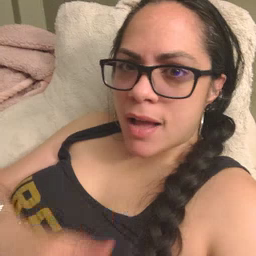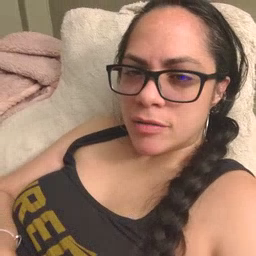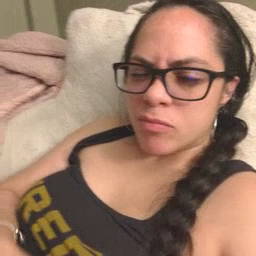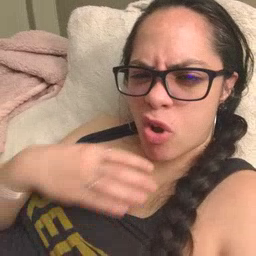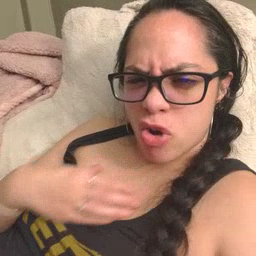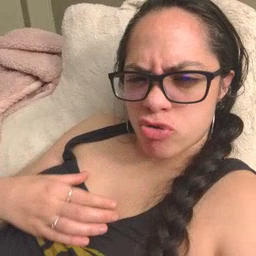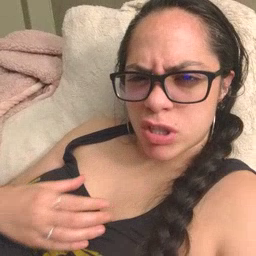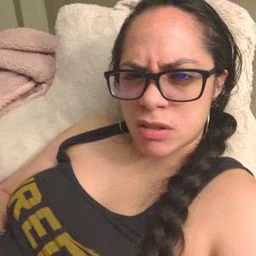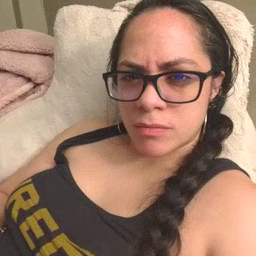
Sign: hungry